已知椭圆
$\Gamma: \frac{x^2}{a^2} + \frac{y^2}{b^2} = 1\ (a > b > 0)$ 的离心率为 $\frac{2\sqrt{5}}{5}$，且过点 $P\left(2,\frac{\sqrt{5}}{5}\right)$。四边形 $ABCD$ 的顶点均在椭圆 $\Gamma$ 上，直线 $AB$ 过 $\Gamma$ 的左焦点 $F_1$，对角线 $AC$，$BD$ 交点为椭圆 $\Gamma$ 的右焦点 $F_2$。
\[
(1) \text{求椭圆 } \Gamma \text{ 的方程；}
\]
\[
(2) \text{求 } \triangle ABF_2 \text{ 的面积的最大值；}
\]
\[
(3) \text{若点 } A \text{ 在第一象限，求直线 } CD \text{ 斜率的取值范围。}
\]
【解答】
【答案】
\\
[5pt]
(1) $
\frac{x^2}{5} + y^2 = 1$\\
[5pt]
(2) $
\sqrt{5}$\\
[5pt]
(3) $
\left(0,\frac{17}{2}\right)$\\
[10pt]

\noindent
【分析】
\\
[5pt]
(1) 根据离心率，以及点在椭圆上，即可代入椭圆方程中，联立求解；
\\
[5pt]
(2) 联立直线与椭圆的方程，利用韦达定理，根据面积公式，结合基本不等式即可求解；
\\
[5pt]
(3) 联立直线与椭圆方程，利用韦达定理可得 $C,D$ 两个点的坐标，根据斜率公式，代入韦达定理化简可得 $k_{CD}=17k_{AB}$，即可根据直线 $AB$ 的斜率范围求解。
\\
[10pt]

\noindent
【详解】
\\
[5pt]
(1) 由题意可得
\[
\begin{cases}
e =
\frac{c}{a} = \frac{2\sqrt{5}}{5} \\
\frac{4}{a^2} + \frac{1}{5b^2} = 1 \\
a^2 - b^2 = c^2
\end{cases}
\]
解得
$a = \sqrt{5}, b = 1, c = 2$，
\[
\]
故椭圆 $\Gamma$ 的方程为 $\frac{x^2}{5} + y^2 = 1$。\\
[10pt]

\noindent
(2) $F_1(-2,0), F_2(2,0)$，
\\
[5pt]
设直线 $AB: x = my - 2$，$A(x_1,y_1)$，$B(x_2,y_2)$，
\\
[5pt]
联立
\[
\begin{cases}
x = my - 2
\\
x^2 + 5y^2 - 5 = 0
\end{cases}
\]
可得
$(m^2 + 5)y^2 - 4my - 1 = 0$，
\[
\]
故 $y_1 + y_2 =
\frac{4m}{m^2 + 5}$，$y_1y_2 = \frac{-1}{m^2 + 5}$，\\
[5pt]
\[
S_{
\triangle ABF_2} = \frac{1}{2}|F_1F_2||y_1 - y_2| = 2\sqrt{(y_1 + y_2)^2 - 4y_1y_2} = 2\sqrt{\left(\frac{4m}{m^2 + 5}\right)^2 + \frac
{4}{m^2 + 5}}
\]
\[
= 4
\sqrt{5}\frac{\sqrt{m^2 + 1}}{m^2 + 5} = 4\sqrt{5}\left(\frac{1}{\sqrt{m^2 + 1} + \frac{4}{\sqrt{m^2 + 1}}}\right) \leq \sqrt
{5}
\]
当且仅当
$\sqrt{m^2 + 1} = \frac{4}{\sqrt{m^2 + 1}}$，即 $m = \pm\sqrt{3}$ 时取到等号，
\[
\]
故 $
\triangle ABF_2$ 的面积的最大值为 $\sqrt{5}$。\\
[10pt]

\noindent
(3) 设 $C(x_3,y_3)$，$D(x_4,y_4)$，直线 $AC: x = ty + 2$，$t =
\frac{x_1 - 2}{y_1}$，\\
[5pt]
联立
\[
\begin{cases}
x = ty + 2
\\
x^2 + 5y^2 - 5 = 0
\end{cases}
\]
可得
$(t^2 + 5)y^2 + 4ty - 1 = 0$，
\[
\]
则 $y_1 + y_3 =
\frac{-4t}{t^2 + 5}$，$y_1y_3 = \frac{-1}{t^2 + 5}$，又 $x_1^2 + 5y_1^2 = 5$，\\
[5pt]
所以
\[
y_1y_3 =
\frac{-1}{\left(\frac{x_1 - 2}{y_1}\right)^2 + 5} = \frac{-y_1^2}{(x_1 - 2)^2 + 5y_1^2} = \frac{-y_1^2}{9 - 4x_1} \implies y_3 = \frac{y_1}{4x_1 - 9},\quad x_3 = \frac
{9x_1 - 20}{4x_1 - 9}
\]
同理可得
$x_4 = \frac{9x_2 - 20}{4x_2 - 9}$，$y_4 = \frac{y_2}{4x_2 - 9}$，
\[
\]
故
\[
k_{CD} =
\frac{y_4 - y_3}{x_4 - x_3} = \frac{\frac{y_2}{4x_2 - 9} - \frac{y_1}{4x_1 - 9}}{\frac{9x_2 - 20}{4x_2 - 9} - \frac{9x_1 - 20}{4x_1 - 9}} = \frac
{y_2(4my_1 - 17) - y_1(4my_2 - 17)}{(9x_2 - 20)(4x_1 - 9) - (9x_1 - 20)(4x_2 - 9)}
\]
\[
=
\frac
{17(y_1 - y_2)}{x_1 - x_2} = 17k_{AB}
\]
由于
$A$ 位于第一象限，故 $k_{AB} \in \left(0,\frac{1}{2}\right)$，\\[5pt]
因此
$k_{CD} \in \left(0,\frac{17}{2}\right)$
。

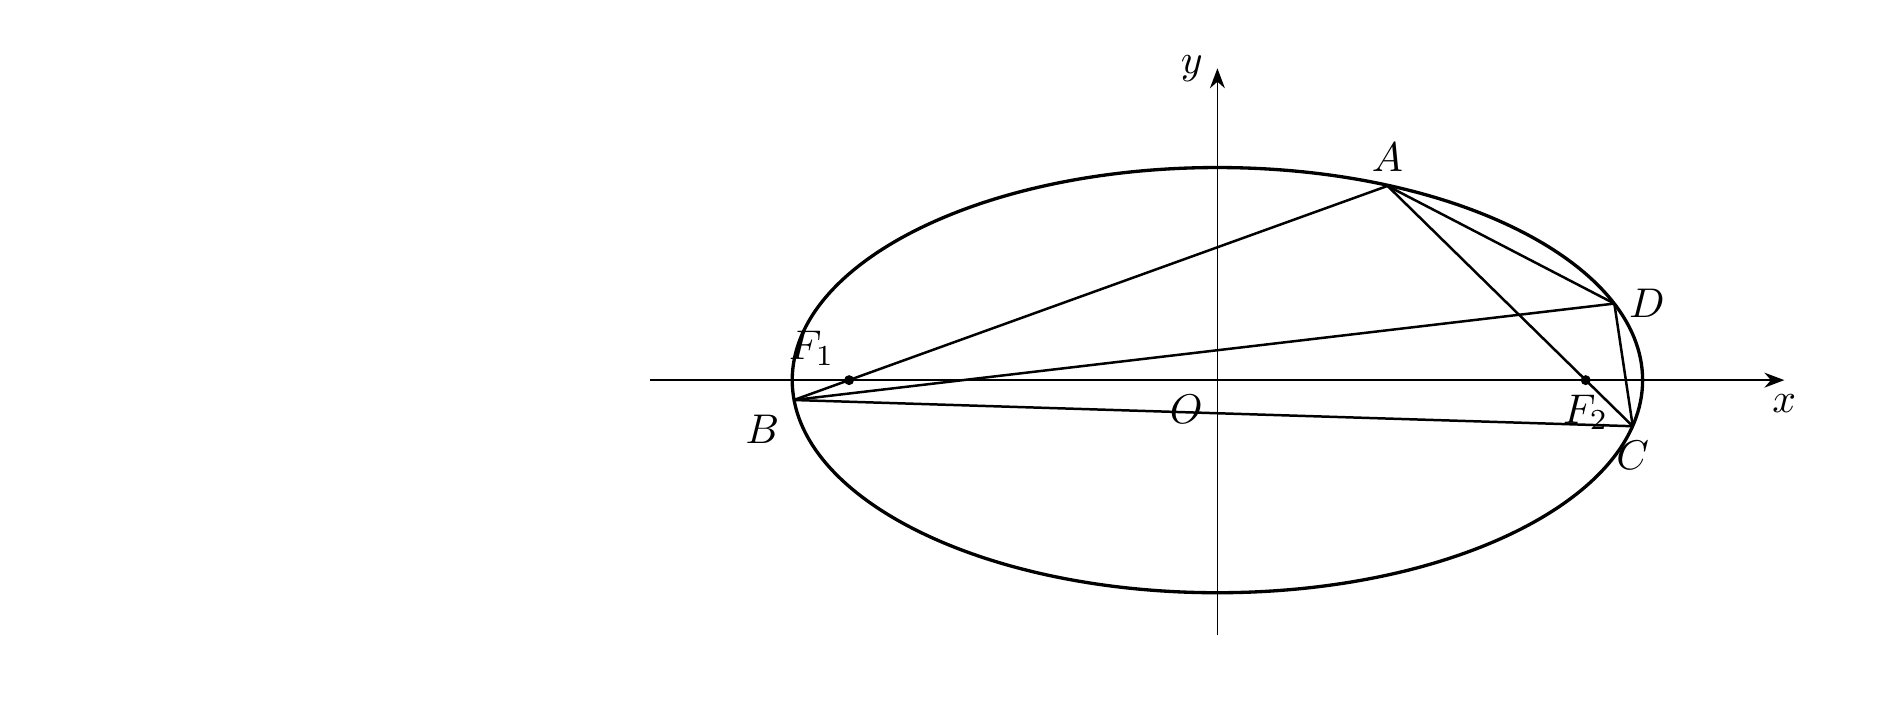